Interaction volume radius: 10 \u00c5
Interaction volume height: 25 \u00c5
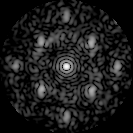
Disorder parameter: 0.515